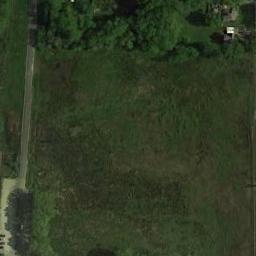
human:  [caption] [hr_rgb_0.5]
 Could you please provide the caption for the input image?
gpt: Many trees are on the meadow .

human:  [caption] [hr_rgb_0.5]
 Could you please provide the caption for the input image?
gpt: There are many green trees and a building and a road on the green grass .

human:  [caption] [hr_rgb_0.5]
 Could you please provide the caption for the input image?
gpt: The entire image is dominated by grass .

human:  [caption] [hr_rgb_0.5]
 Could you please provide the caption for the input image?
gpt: This meadow has dense grasses and some trees are also on the meadow .

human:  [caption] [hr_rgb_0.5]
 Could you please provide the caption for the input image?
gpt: There are some green trees beside the meadow .